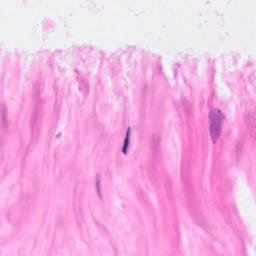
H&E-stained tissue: Breast